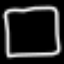
Label: square